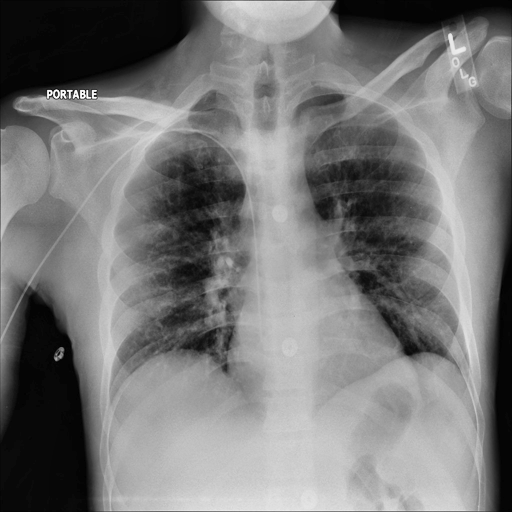
Finding: NORMAL